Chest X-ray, PA view. Patient: 44 years old, sex M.
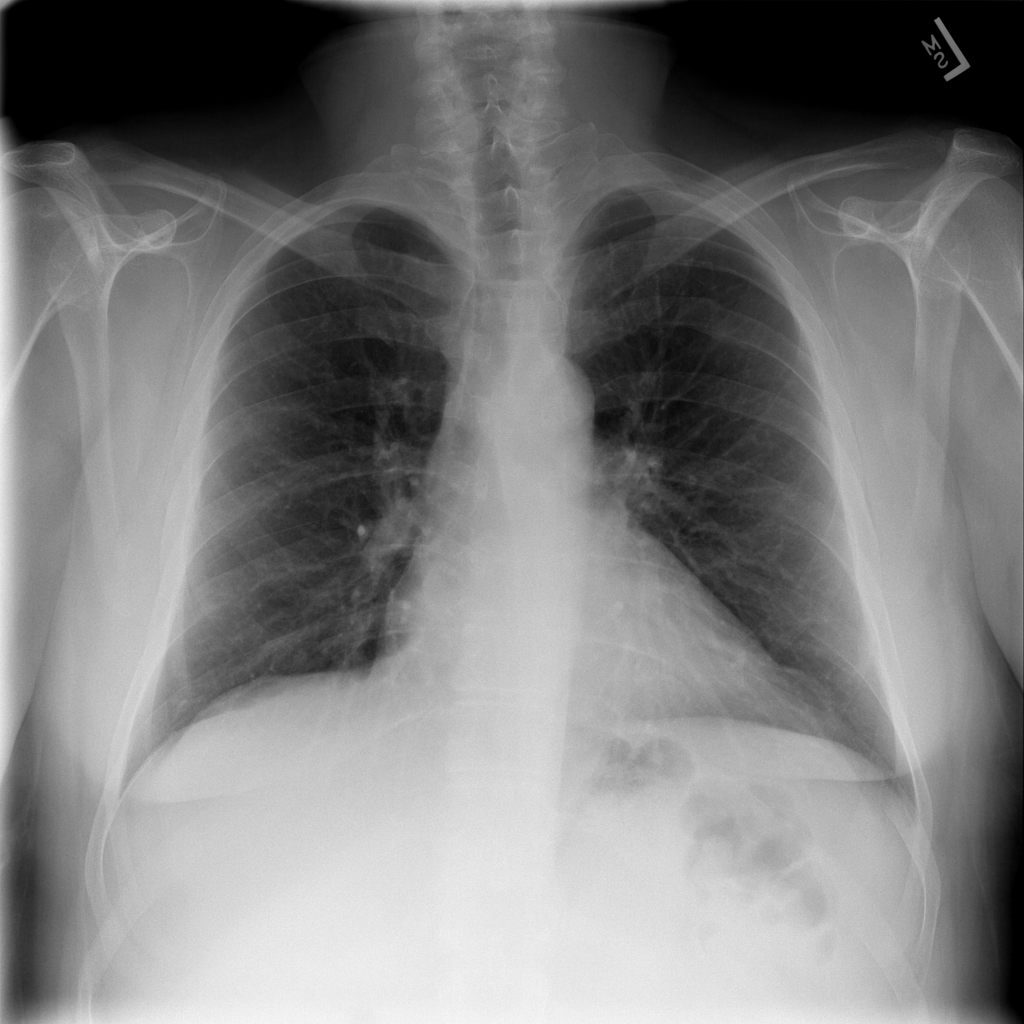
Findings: No Finding